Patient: sex M, age 71
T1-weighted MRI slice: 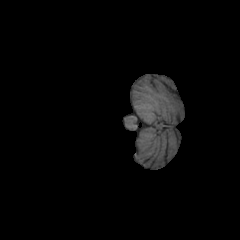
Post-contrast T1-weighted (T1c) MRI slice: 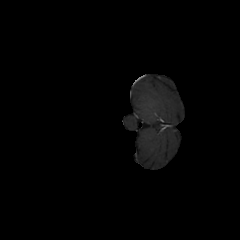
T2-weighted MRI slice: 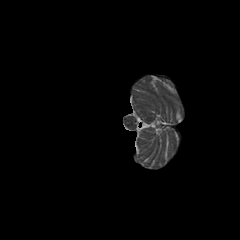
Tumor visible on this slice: no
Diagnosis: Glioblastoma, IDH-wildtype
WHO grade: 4